Interaction volume radius: 5 \u00c5
Interaction volume height: 35 \u00c5
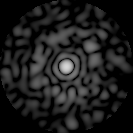
Disorder parameter: 0.8636